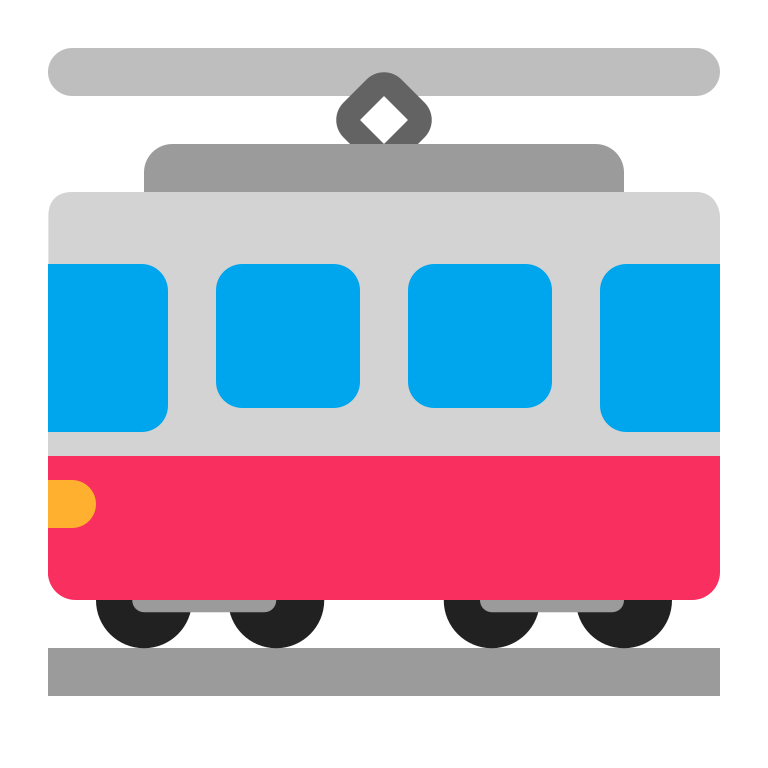
tram car flat